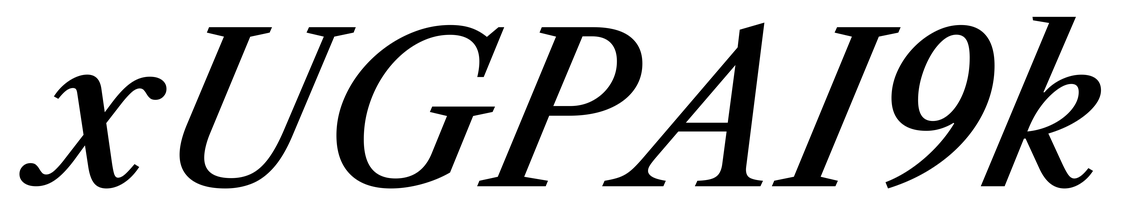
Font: LibreCaslonText-Italic_Medium_Italic